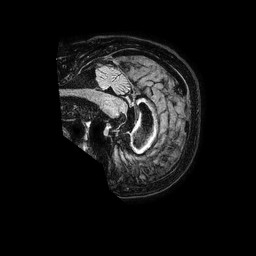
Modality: FLAIR
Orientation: sagittal
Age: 73
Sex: female
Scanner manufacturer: philips
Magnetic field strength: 1.5 T
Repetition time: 4.8 s
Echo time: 0.3 s